Question: I need to know how to display data from a dropdown list. For example:
DropDownList
car
boat
fishing
The first thing the user see is the select images dropdown. The user will see some random picture that displays from the select image dropdown.
If the user presses the car picture in the list, and then new picture will show and so on.
Each picture will show up in the html table something like the picture that I have drawn (below). Say each list has three pictures, then each of the three will be displayed in the table (as seen below).

Here is the code I have written so far.
'''
using System;
using System.Collections.Generic;
using System.Linq;
using System.Web;
using System.Web.UI;
using System.Web.UI.WebControls;
using System.Configuration;
using System.Data;
using System.Data.SqlClient;
using System.Text;
using System.Collections;
namespace Prototype
{
public partial class HomePage : System.Web.UI.Page
{
protected void Page_Load(object sender, EventArgs e)
{
if (!IsPostBack)
{
FillddlPictuer();
}
}
public void FillddlPictuer()
{
string cs = ConfigurationManager.ConnectionStrings["ConnectionString"].ConnectionString;
using (SqlConnection conn = new SqlConnection(cs))
{
SqlCommand cmd = new SqlCommand("SELECT * FROM pictuer", conn);
try
{
conn.Open();
SqlDataReader readeer = cmd.ExecuteReader();
ListItem newItem = new ListItem();
newItem.Text = "Select Image";
newItem.Value = "0";
ddlMovie.Items.Add(newItem);
while (readeer.Read())
{
newItem = new ListItem();
newItem.Text = readeer["name"].ToString();
newItem.Value = readeer["id"].ToString();
ddlMovie.Items.Add(newItem);
}
StringBuilder sb = new StringBuilder();
}
catch
{
//Handel any error
conn.Close();
}
} //Close the first using
}
}
}
'''
HomePage code
'''
<%@ Page Title="" Language="C#" MasterPageFile="~/MasterPage.Master" AutoEventWireup="true" CodeBehind="HomePage.aspx.cs" Inherits="Prototype.HomePage" %>
<asp:Content ID="Content1" ContentPlaceHolderID="head" runat="server">
</asp:Content>
<asp:Content ID="Content2" ContentPlaceHolderID="ContentPlaceHolderMainSection" runat="server">
<div id="ImageGalleryBorder"></div>
<div id="ChampionBorder"></div>
<div id="OtherStuffBorder">
</div>
</asp:Content>
<asp:Content ID="Content3" ContentPlaceHolderID="ContentPlaceHolderMainAside" runat="server">
<h1>New videos</h1>
<asp:DropDownList ID="ddlMovie" runat="server"
CssClass="DropDownListAside">
</asp:DropDownList>
<asp:Label ID="lblOutput" runat="server" Text="Label" Visible="False"></asp:Label>
<br />
</asp:Content>
'''
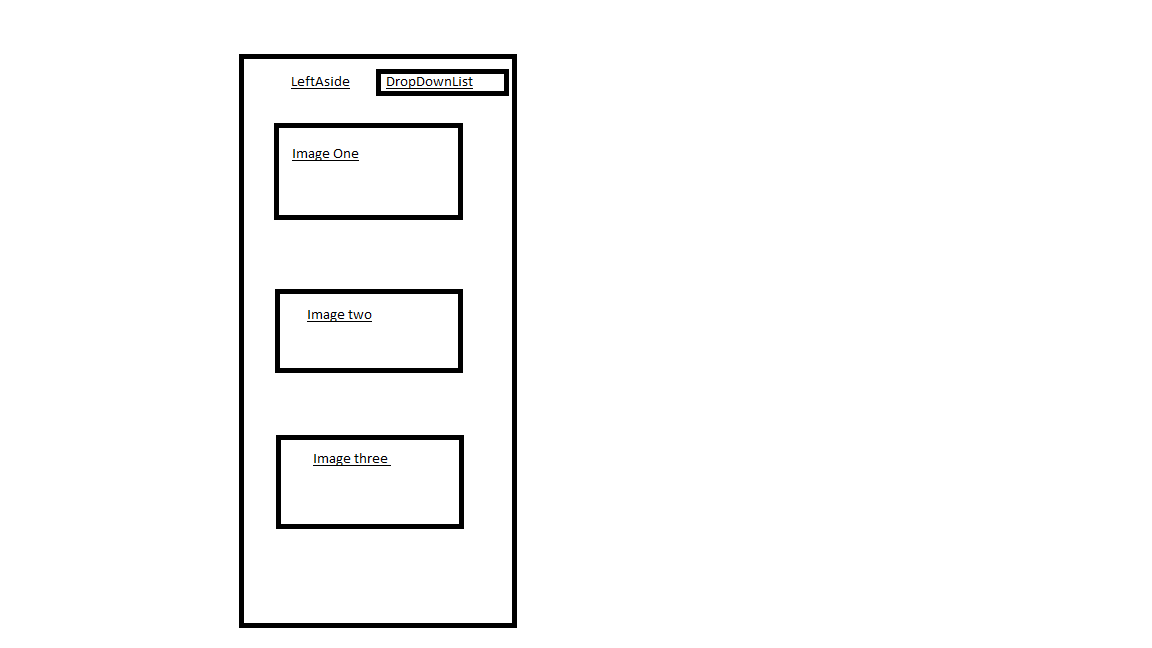
Answer: 1. Change the Picture table in SQL to include a path column, this will be used to store the path to the image on the server:
2. Rename Pictuer table to Picture

'''
<asp:ScriptManager ID="sm" runat="server" />
<asp:UpdatePanel ID="UpdatePanel1" runat="server">
<ContentTemplate>
<asp:DropDownList ID="ddlMovie" runat="server" AutoPostBack="true" OnSelectedIndexChanged="MovieChanged" />
<asp:PlaceHolder ID="pictures" runat="server" />
<span id="error" runat="server" />
</ContentTemplate>
</asp:UpdatePanel>
'''
'''
protected void Page_Load(object sender, EventArgs e)
{
if (!IsPostBack)
{
GetPictures();
AddPicture(ddlMovie.SelectedItem.Value);
ReDisplayPictures();
}
}
private void ReDisplayPictures()
{
List<string> imagePaths = ViewState["Images"] as List<string>;
if (imagePaths != null)
{
foreach (string path in imagePaths)
{
var image = new Image{Width = 100,Height = 100,ImageUrl = path};
pictures.Controls.Add(image);
}
}
}
private void AddPicture(string imageUrl)
{
List<string> imagePaths = ViewState["Images"] as List<string>;
if (imagePaths == null)
imagePaths = new List<string>();
imagePaths.Add(imageUrl);
ViewState["Images"] = imagePaths;
}
protected void MovieChanged(object sender, EventArgs e)
{
AddPicture(ddlMovie.SelectedItem.Value);
ReDisplayPictures();
}
private void GetPictures()
{
try
{
string cs = ConfigurationManager.ConnectionStrings["ConnectionString"].ConnectionString;
using (var conn = new SqlConnection(cs))
{
using (var command = new SqlCommand("SELECT * FROM Picture", conn))
{
conn.Open();
SqlDataReader reader = command.ExecuteReader();
while (reader.Read())
{
string name = reader["name"].ToString();
string path = reader["path"].ToString();
var item = new ListItem { Text = name, Value = path };
ddlMovie.Items.Add(item);
}
}
conn.Close();
}
}
catch (Exception eX)
{
error.InnerHtml = String.Format("An error occured, description - {0}",
eX.Message);
}
}
'''
}
I've created a sample project for you, you can download it <URL>